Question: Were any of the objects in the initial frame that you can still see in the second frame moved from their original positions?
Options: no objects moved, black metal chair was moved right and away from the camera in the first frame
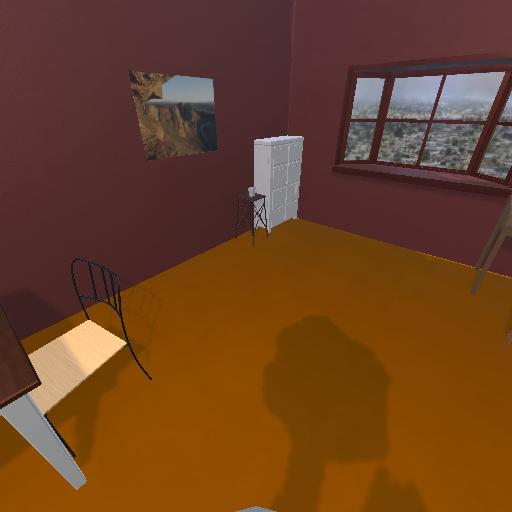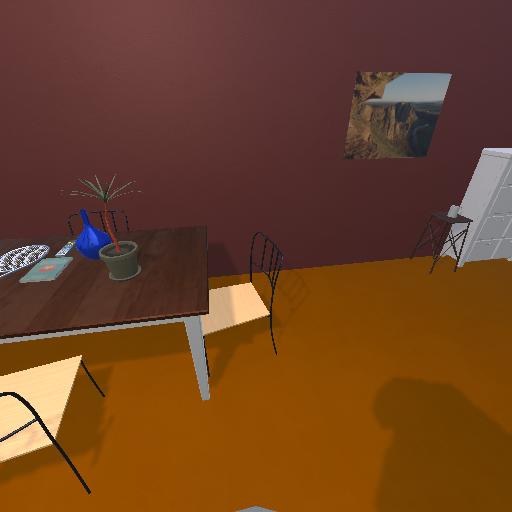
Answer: no objects moved